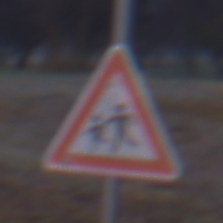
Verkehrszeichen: KinderRechts
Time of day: SunriseSunset
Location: Outdoor (Nature)
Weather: Clear
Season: NotSpecified
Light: Natural